Milling tool wear sample.
Tool blade image: 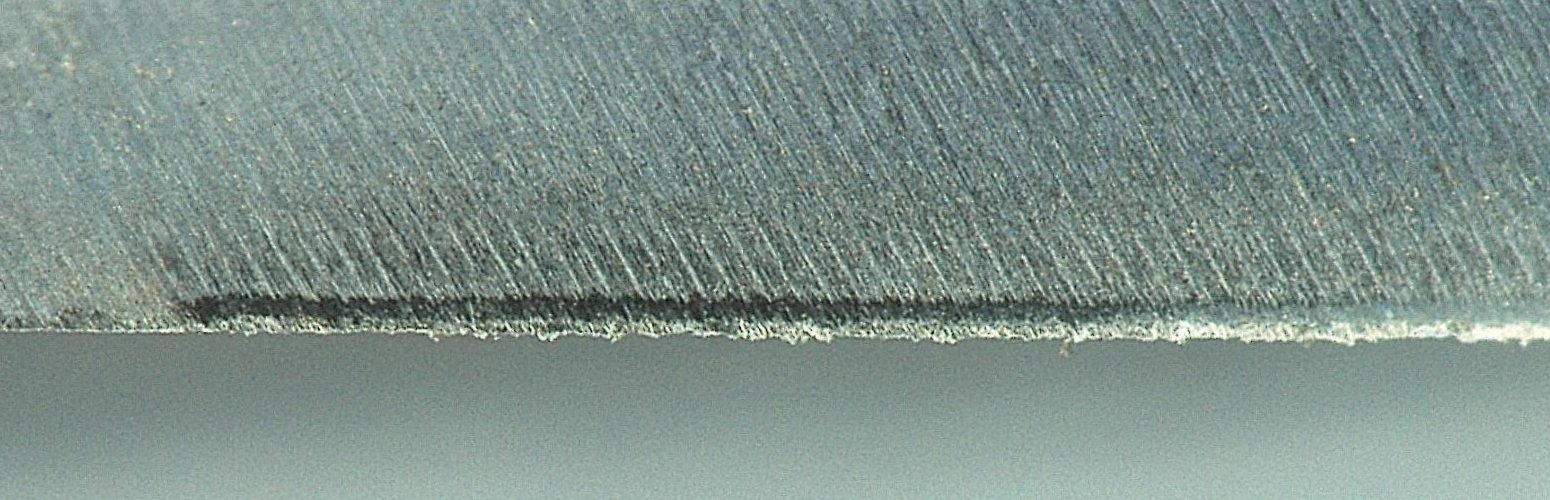
Chip image: 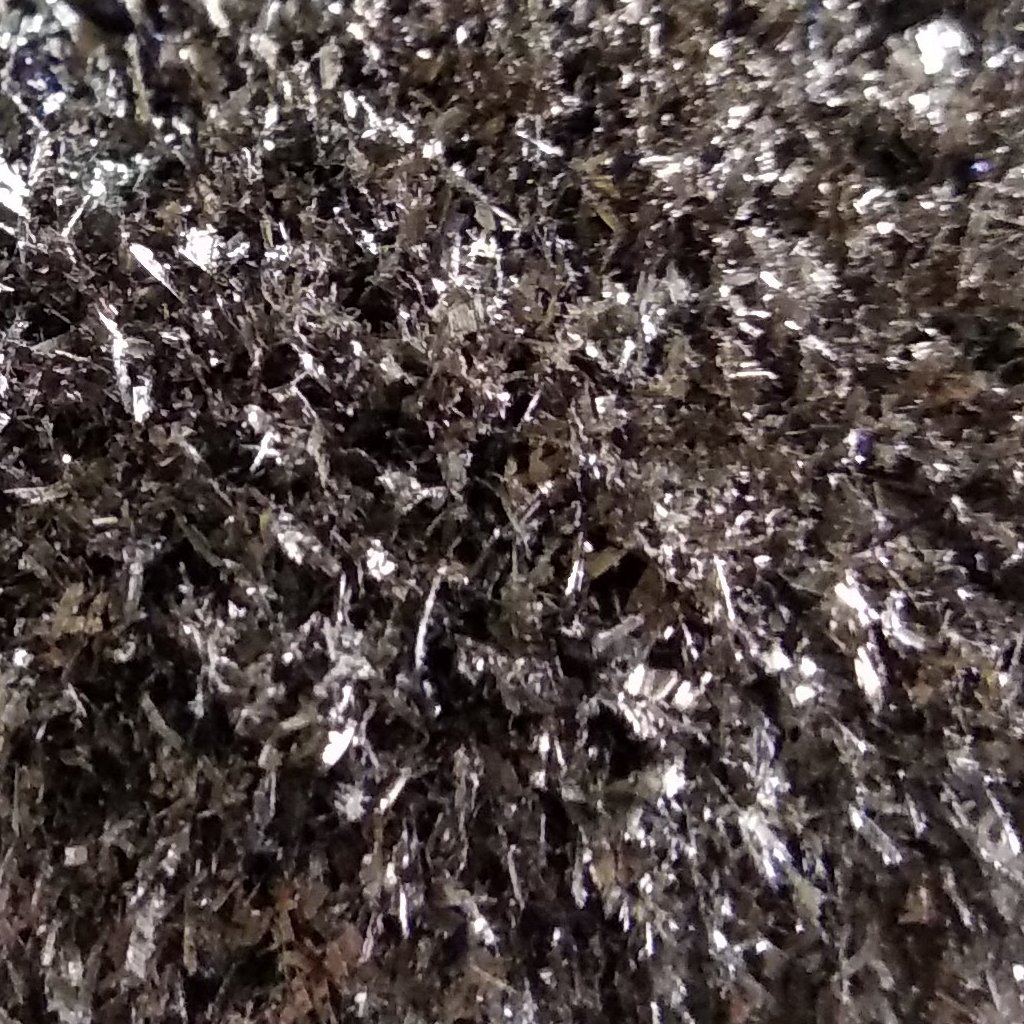
Workpiece image: 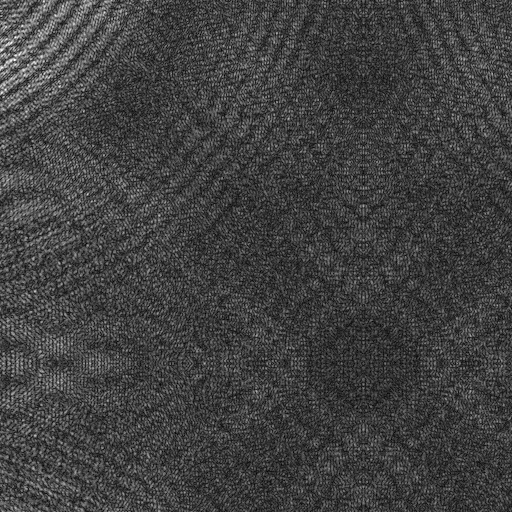
Tool wear state: sharp
Gaps: 8.56
Flank wear: 45.83
Overhang: 26.04
Force-signal Mel-spectrograms (X, Y, Z axes): 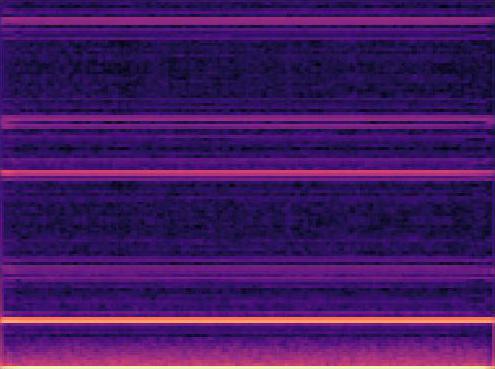 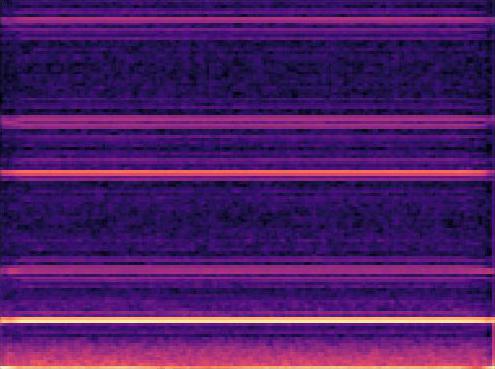 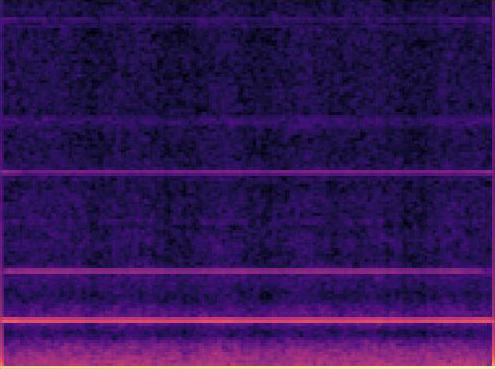
Force-signal scalograms (X, Y, Z axes): 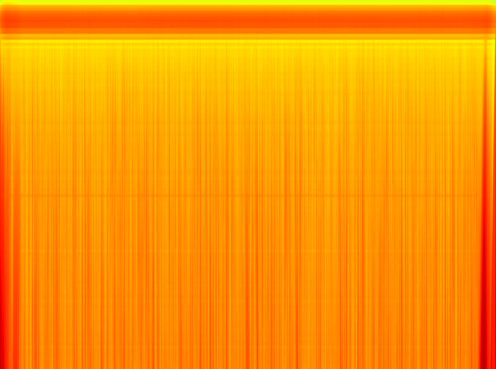 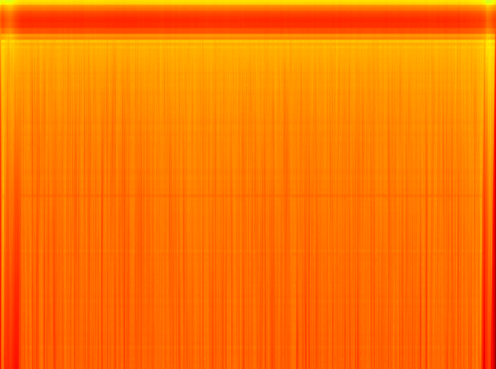 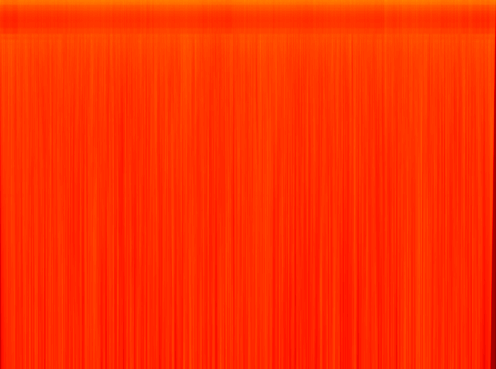
Force phase: initial_break_in_wear